Interaction volume radius: 5 \u00c5
Interaction volume height: 15 \u00c5
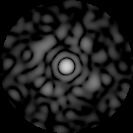
Disorder parameter: 0.8267